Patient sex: F
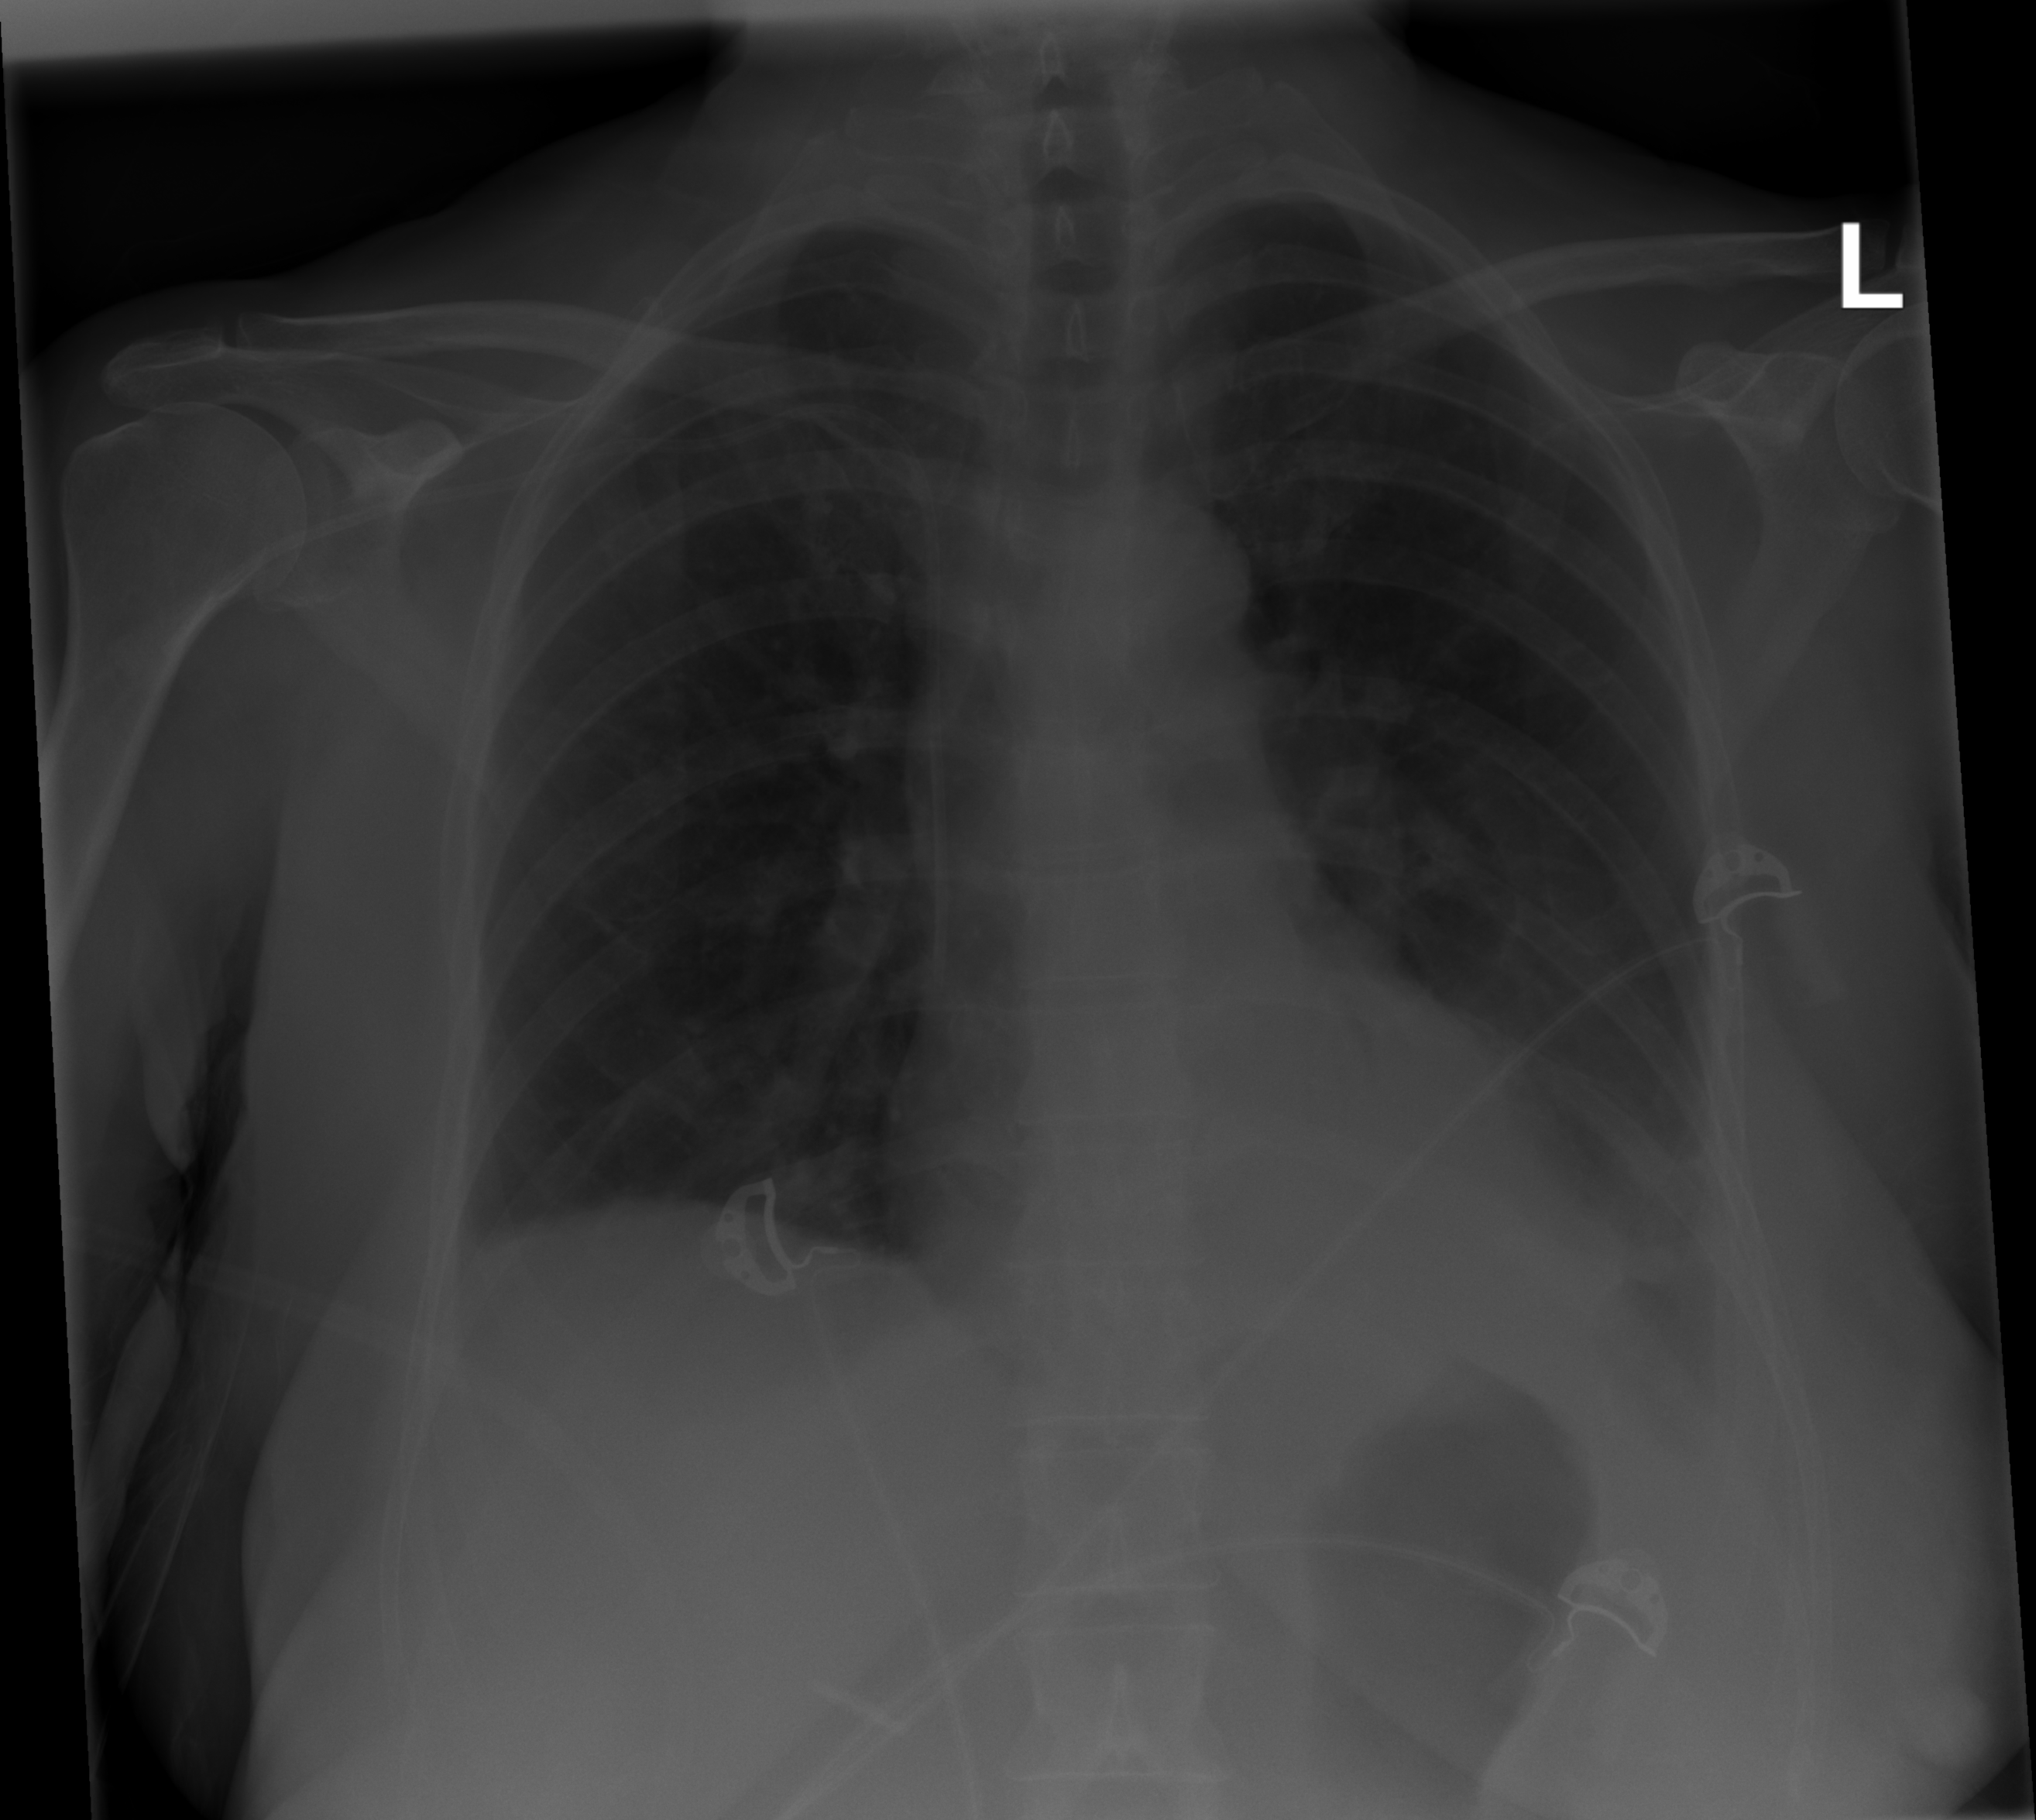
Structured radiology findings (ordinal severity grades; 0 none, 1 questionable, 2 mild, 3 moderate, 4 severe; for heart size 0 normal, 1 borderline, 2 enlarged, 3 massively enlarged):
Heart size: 0
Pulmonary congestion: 0
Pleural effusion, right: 0
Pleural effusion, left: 2
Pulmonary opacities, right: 0
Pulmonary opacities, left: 0
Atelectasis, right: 0
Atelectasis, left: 2